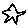
Label: star